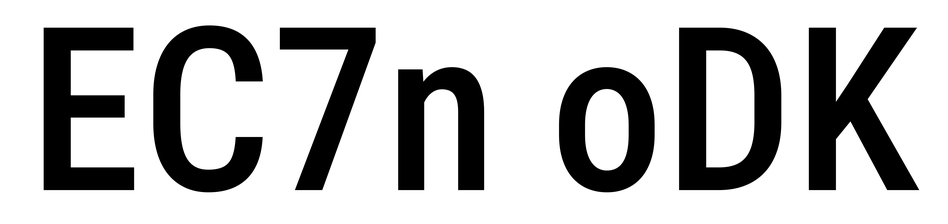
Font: Roboto_Condensed_Medium